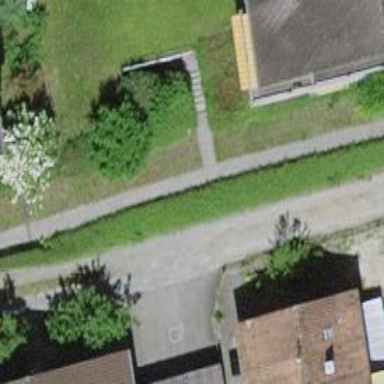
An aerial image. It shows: Footway surfaced with paving stones.